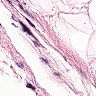
Metastatic tissue present: no